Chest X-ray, AP view. Patient: 73 years old, sex F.
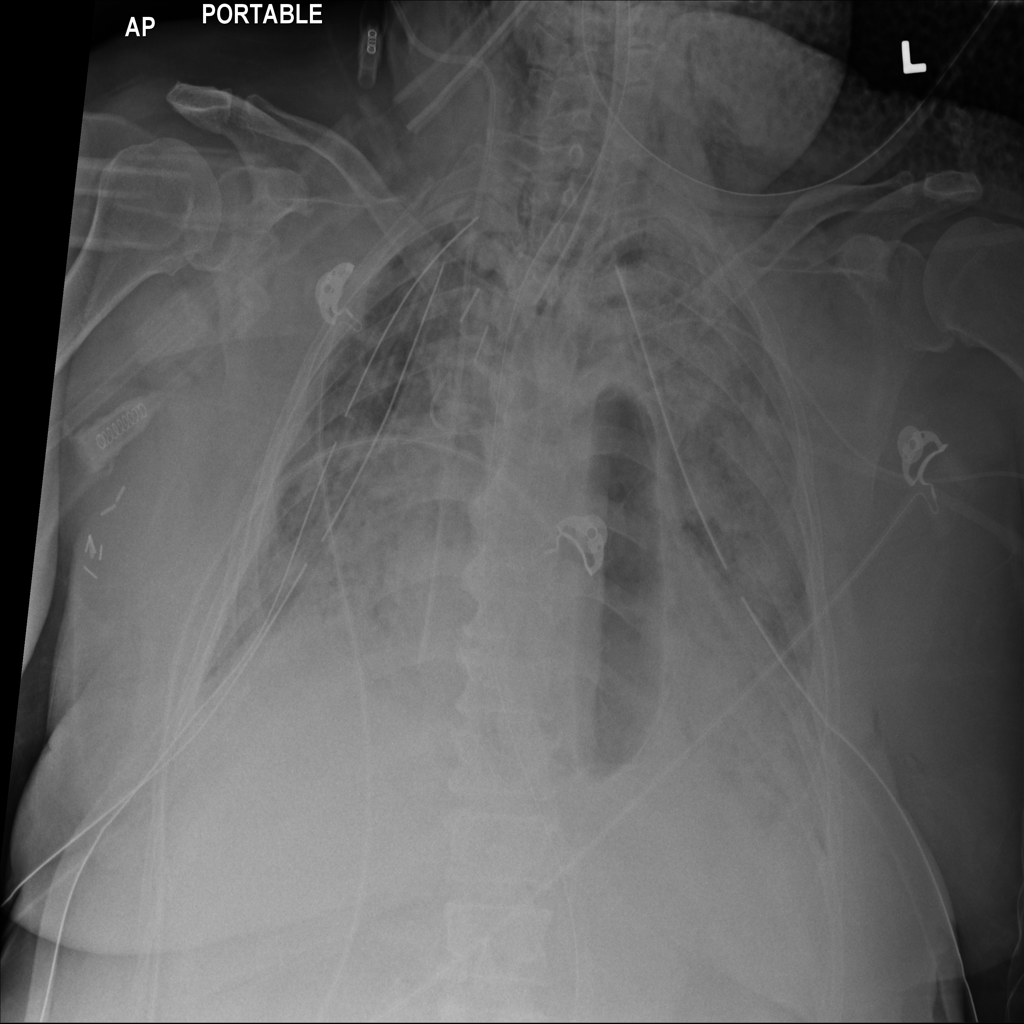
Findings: Emphysema, Infiltration, Pneumothorax